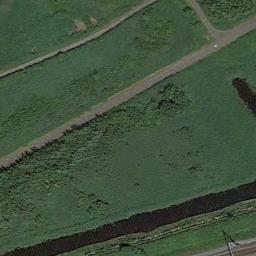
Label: meadow